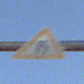
Verkehrszeichen: EinseitigVerengteFahrbahnRechts
Umgebung: Outdoor, Nature
Tageszeit: SunriseSunset
Wetter: Clear
Licht: Natural
Jahreszeit: NotSpecified
Kontrast: LowContrast